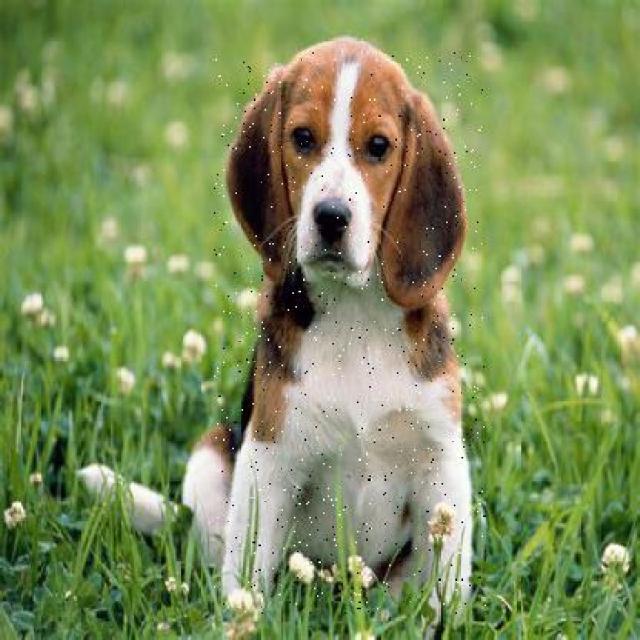
Healthy canine skin — no visible lesions, inflammation, or abnormalities. The skin and coat appear normal.